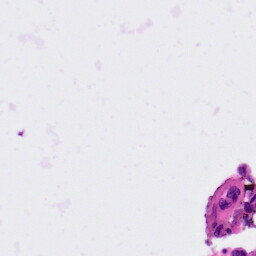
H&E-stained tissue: Ovarian